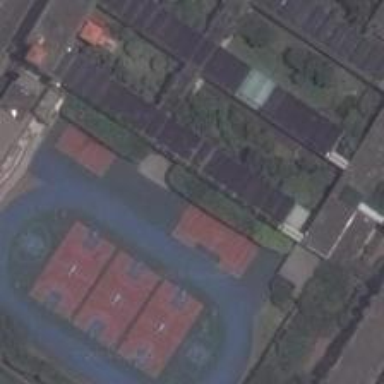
This site is mainly composed of three basketball courts with its blue runway while the residential area are integrated with plants .